Interaction volume radius: 10 \u00c5
Interaction volume height: 15 \u00c5
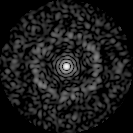
Disorder parameter: 0.8496